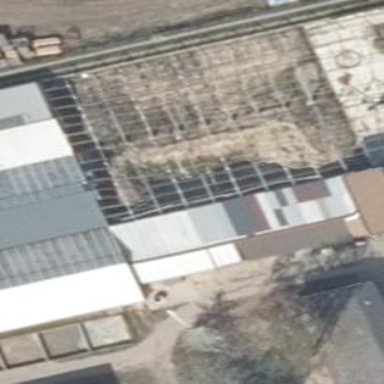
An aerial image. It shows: Greenhouse.